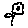
Label: flower